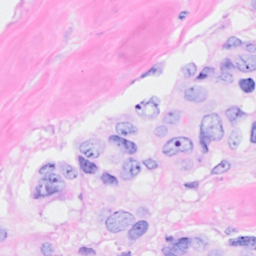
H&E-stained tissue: Breast